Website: lowes
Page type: billing-address
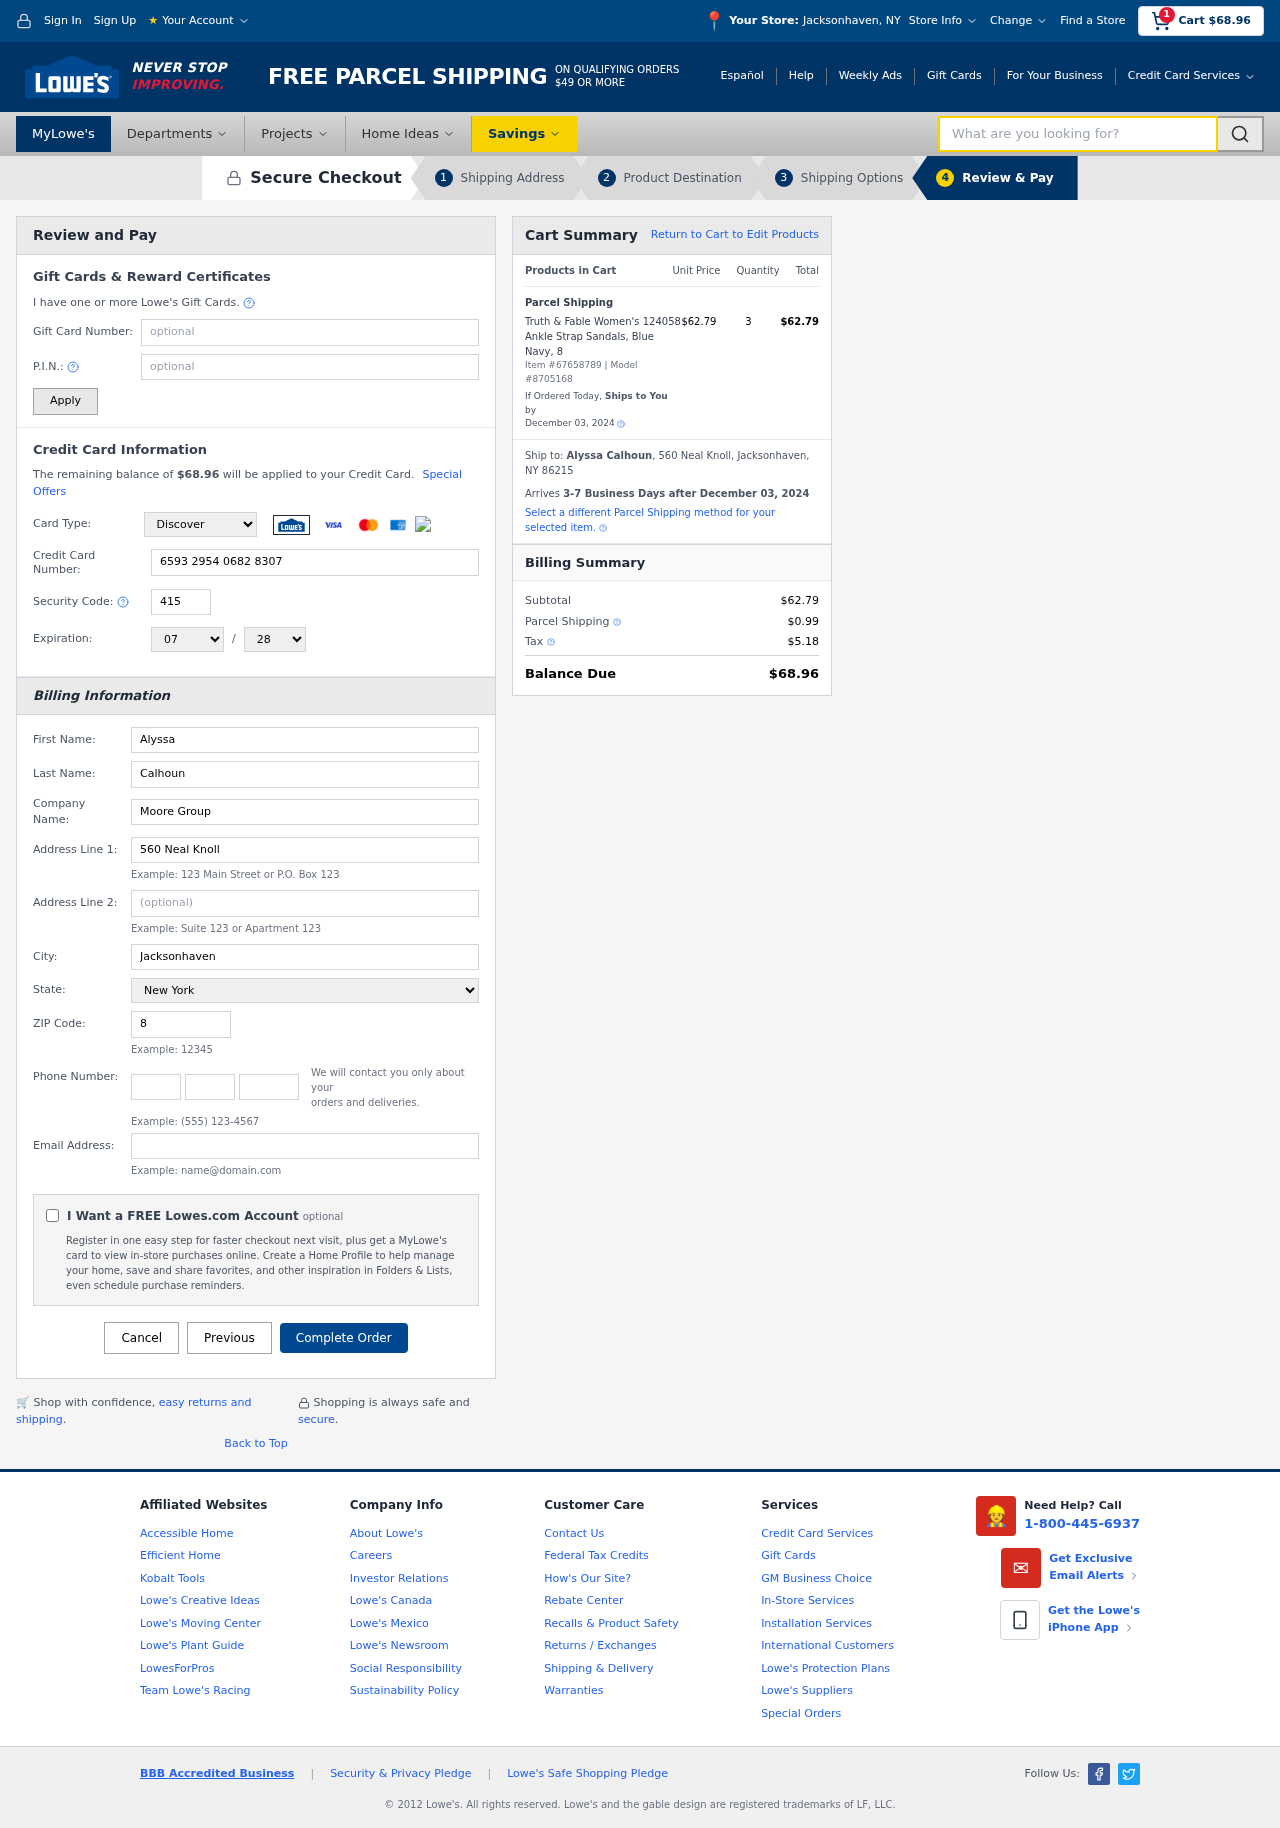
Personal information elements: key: PII_CARD_CVV
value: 415
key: PII_CARD_EXPIRY_MONTH
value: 07
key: PII_CARD_EXPIRY_YEAR
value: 28
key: PII_CARD_NUMBER
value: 6593 2954 0682 8307
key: PII_CARD_TYPE
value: Discover
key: PII_CITY
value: Jacksonhaven
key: PII_CITY_STATE
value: Jacksonhaven, NY
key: PII_COMPANY
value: Moore Group
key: PII_EMAIL
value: alyssa.calhoun@hotmail.com
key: PII_FIRSTNAME
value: Alyssa
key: PII_FULLNAME
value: Alyssa Calhoun
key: PII_LASTNAME
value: Calhoun
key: PII_PHONE_AREA
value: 201
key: PII_PHONE_PREFIX
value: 307
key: PII_PHONE_SUFFIX
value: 0405
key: PII_POSTCODE
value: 86215
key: PII_STATE
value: New York
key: PII_STREET
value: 560 Neal Knoll
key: PII_CITY_STATE_ZIP
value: Jacksonhaven, NY 86215
Product elements: key: PRODUCT1_NAME
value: Truth & Fable Women's 124058 Ankle Strap Sandals, Blue Navy, 8
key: PRODUCT1_PRICE
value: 62.79
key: PRODUCT1_QUANTITY
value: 3
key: PRODUCT_ITEM_NUMBER
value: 67658789
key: PRODUCT_MODEL_NUMBER
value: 8705168
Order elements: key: ORDER_SUBTOTAL
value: $68.96
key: ORDER_TOTAL
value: $68.96
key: ORDER_SHIPPING_DATE
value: December 03, 2024
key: ORDER_SUBTOTAL
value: $62.79
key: ORDER_DELIVERY_DATE
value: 3-7 Business Days after December 03, 2024
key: ORDER_SHIPPING_DATE2
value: December 03, 2024
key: ORDER_SUBTOTAL2
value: $62.79
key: ORDER_SHIPPING_COST
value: $0.99
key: ORDER_TAX
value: $5.18
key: ORDER_TOTAL2
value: $68.96
Search elements: key: HEADER_SEARCH
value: What are you looking for?